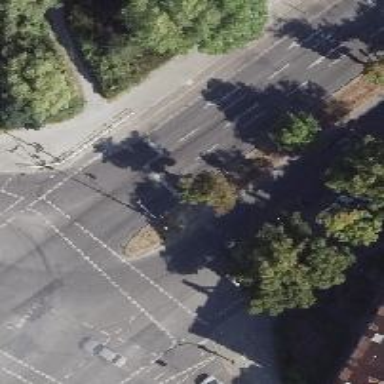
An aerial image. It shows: Tertiary road with asphalt surface. It features cycle track on the right side and is dual carriageway.